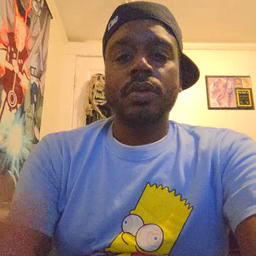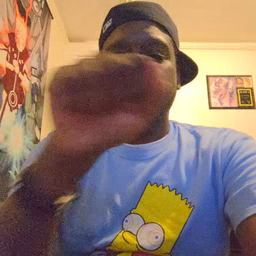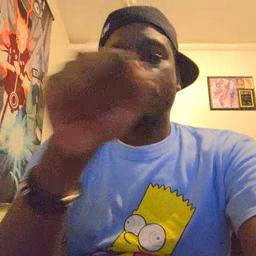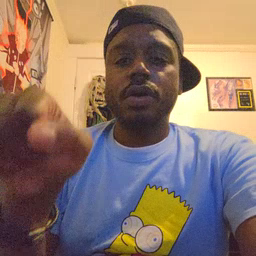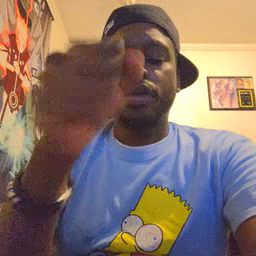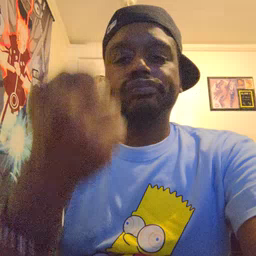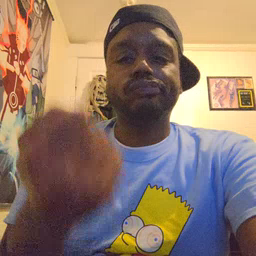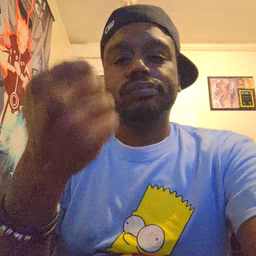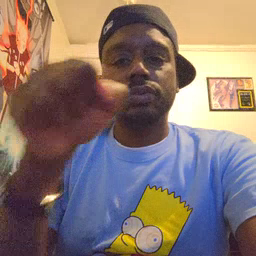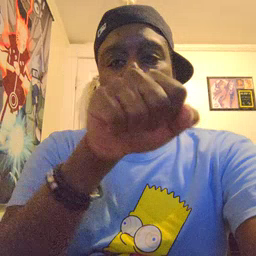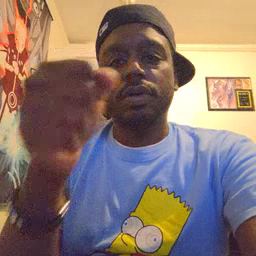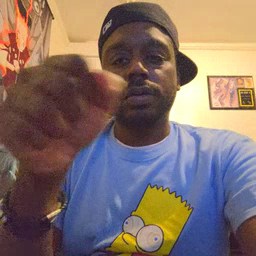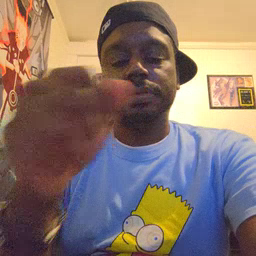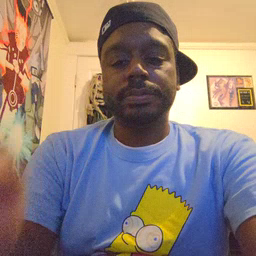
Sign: car